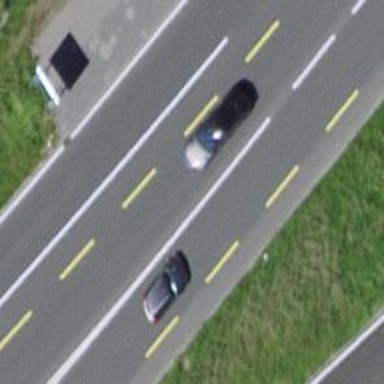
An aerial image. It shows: Primary highway with cycle lane for through traffic.